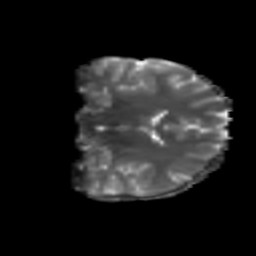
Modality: T2w
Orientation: coronal
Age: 15
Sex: female
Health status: ill
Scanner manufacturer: ge
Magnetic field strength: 3 T
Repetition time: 7.5 s
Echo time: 0.079 s